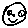
Label: smiley face